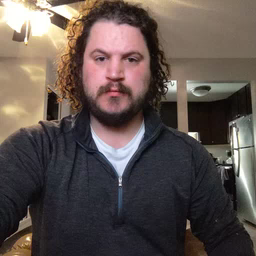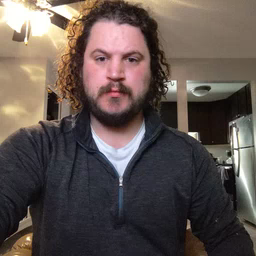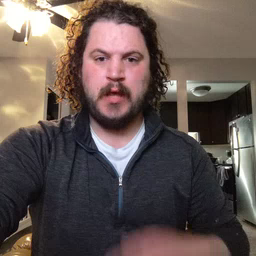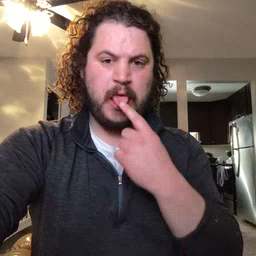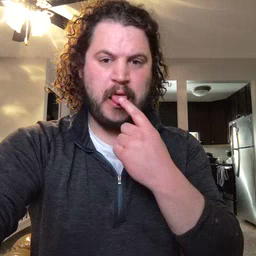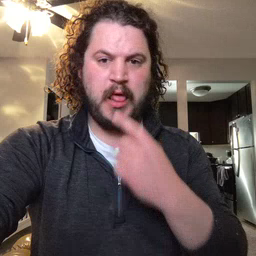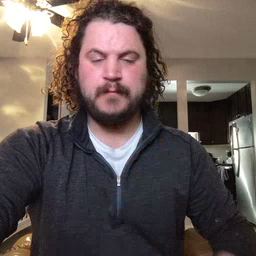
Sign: tongue